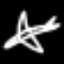
Label: airplane